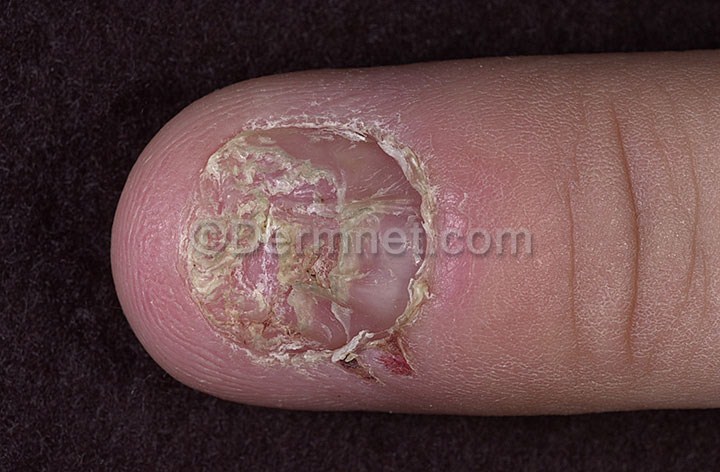
Disease: Nail Fungus and other Nail Disease